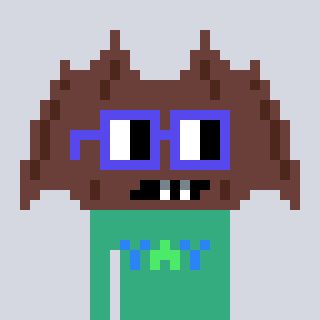
a pixel art character with square blue glasses, a bat-shaped head and a teal-colored body on a cool background